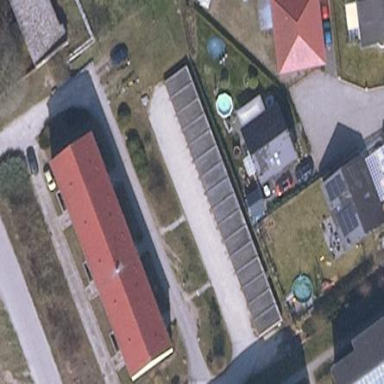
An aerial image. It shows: Group of garages.